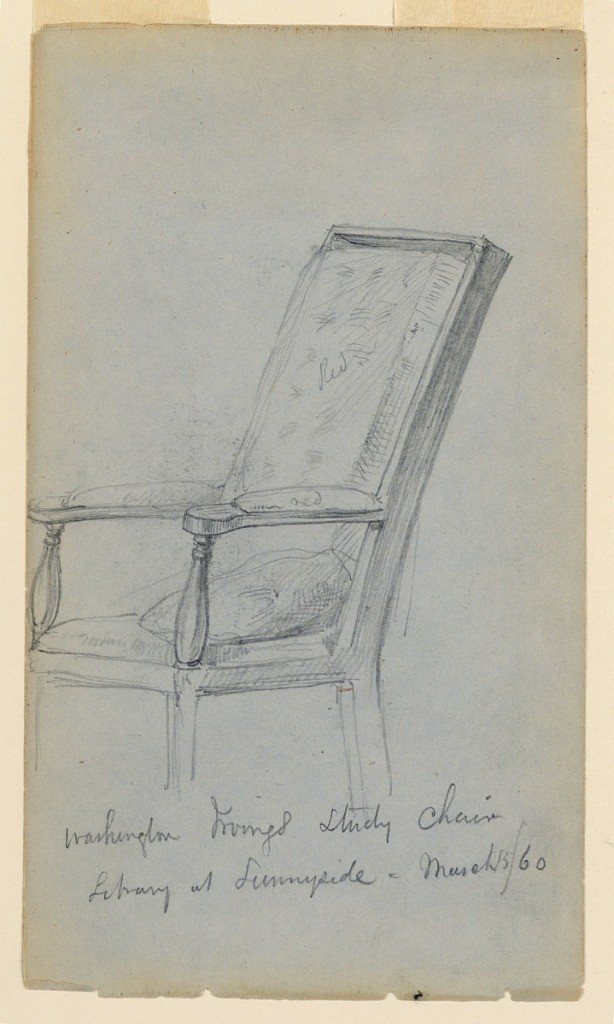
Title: Washington Irving's Study Chair, Library at Sunnyside
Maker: Daniel Huntington, American, 1816–1906
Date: March 15, 1860
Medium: Graphite on blue wove paper
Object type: Drawing
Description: Chair with arms an upholstered back, facing toward the left. Color notes on chair.